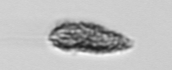
Label: Pseudochattonella_farcimen